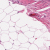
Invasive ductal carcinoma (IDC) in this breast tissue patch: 0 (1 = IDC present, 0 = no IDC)